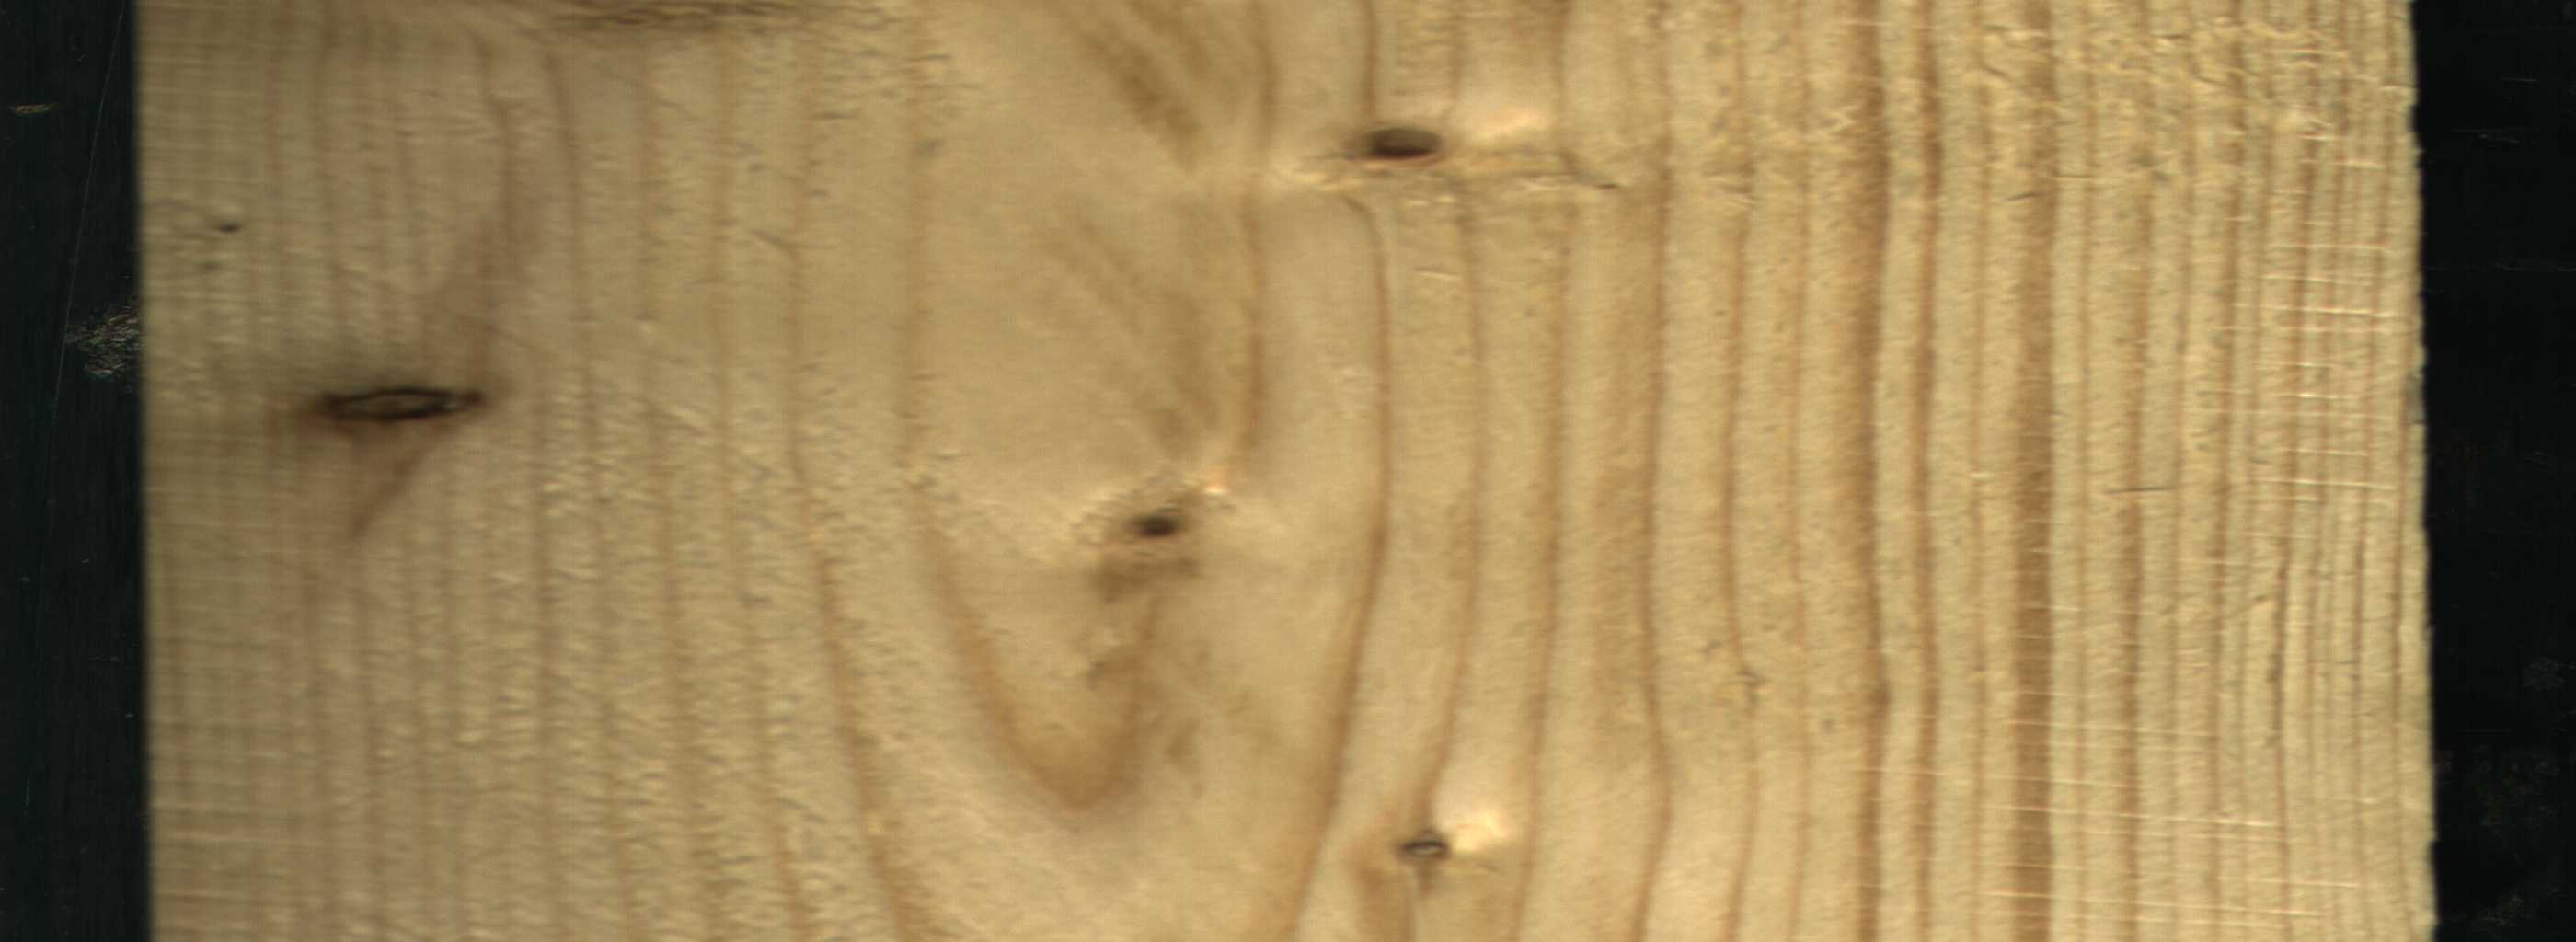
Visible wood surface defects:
Dead_Knot
Live_Knot
Live_Knot
Live_Knot
Live_Knot